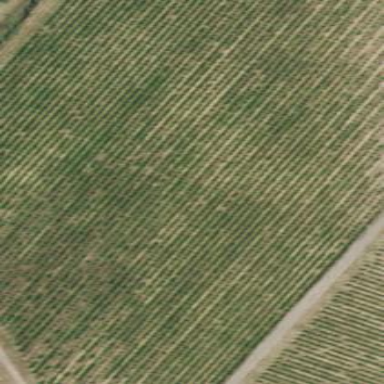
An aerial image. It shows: Vineyard with grape crops.